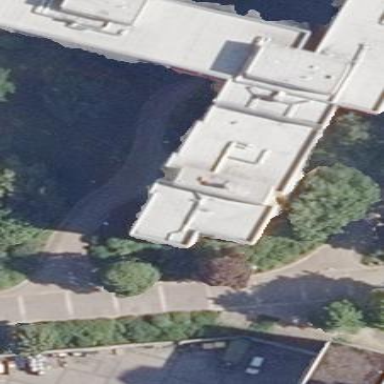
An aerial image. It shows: Flat-roofed apartment building.